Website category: book
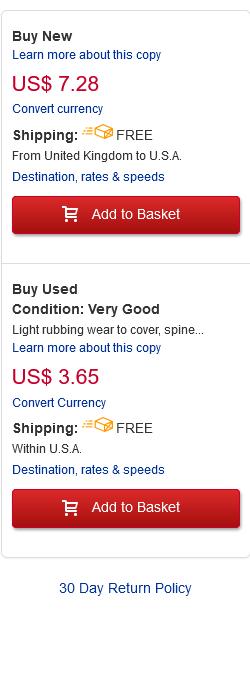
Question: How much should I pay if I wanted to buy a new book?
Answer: US$ 7.28

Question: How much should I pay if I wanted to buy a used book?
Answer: US$ 3.65

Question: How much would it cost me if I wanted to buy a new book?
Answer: US$ 7.28

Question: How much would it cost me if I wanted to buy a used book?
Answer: US$ 3.65

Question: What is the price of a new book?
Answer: US$ 7.28

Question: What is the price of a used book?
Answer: US$ 3.65

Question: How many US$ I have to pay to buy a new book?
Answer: US$ 7.28

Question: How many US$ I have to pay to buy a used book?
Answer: US$ 3.65

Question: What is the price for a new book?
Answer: US$ 7.28

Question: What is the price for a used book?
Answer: US$ 3.65

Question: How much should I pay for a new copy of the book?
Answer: US$ 7.28

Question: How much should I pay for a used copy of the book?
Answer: US$ 3.65

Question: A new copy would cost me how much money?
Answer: US$ 7.28

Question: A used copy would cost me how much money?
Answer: US$ 3.65

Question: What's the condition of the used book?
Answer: Very Good

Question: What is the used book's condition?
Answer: Very Good

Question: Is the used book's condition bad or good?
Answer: Very Good

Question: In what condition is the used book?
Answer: Very Good

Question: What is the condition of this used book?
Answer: Very Good

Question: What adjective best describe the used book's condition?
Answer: Very Good

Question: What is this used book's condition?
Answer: Very Good

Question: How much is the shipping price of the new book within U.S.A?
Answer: FREE

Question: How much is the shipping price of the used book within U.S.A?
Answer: FREE

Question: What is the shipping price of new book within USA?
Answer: FREE

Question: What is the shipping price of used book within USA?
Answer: FREE

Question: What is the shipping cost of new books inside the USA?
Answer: FREE

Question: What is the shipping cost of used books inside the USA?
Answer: FREE

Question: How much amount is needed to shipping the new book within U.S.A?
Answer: FREE

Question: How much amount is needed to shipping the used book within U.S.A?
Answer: FREE

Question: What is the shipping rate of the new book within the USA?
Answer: FREE

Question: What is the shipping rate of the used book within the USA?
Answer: FREE

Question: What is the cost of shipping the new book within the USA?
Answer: FREE

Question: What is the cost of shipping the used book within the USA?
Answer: FREE

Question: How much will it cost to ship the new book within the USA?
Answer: FREE

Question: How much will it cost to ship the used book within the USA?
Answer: FREE